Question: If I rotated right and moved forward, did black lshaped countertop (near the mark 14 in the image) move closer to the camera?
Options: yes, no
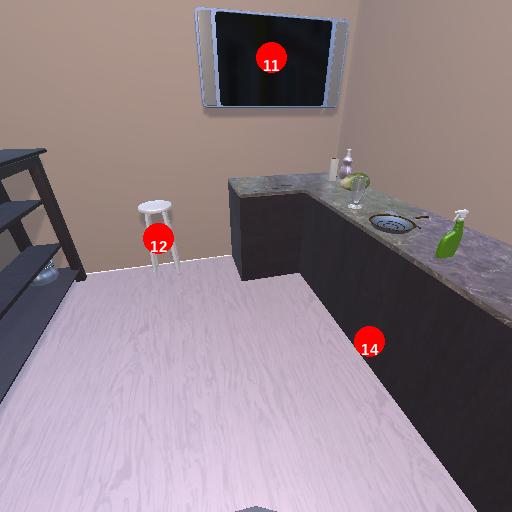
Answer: yes